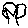
Label: tree